Question: Here is what I want:
My layout has 3 main layouts, all having TextViews and ImageViews in them.
- The Yellow layout remains at same position all the time- the green layout will slowly start to move up/down as the user scrolls the list. When it reaches the top of the screen, it will remain sticky, allowing the list to scroll. When scrolling back, it will scroll down to original position and then stop.- the red yellow is a list view.- when the list is scrolled up, the user can still tap on buttons on yellow layout
How should I implement this ? First thing that comes to my mind is FrameLayout in order to allow the layouts to overlap. For the green layout, I am thinking that maybe something like <URL> would work. But how about list scroll ?

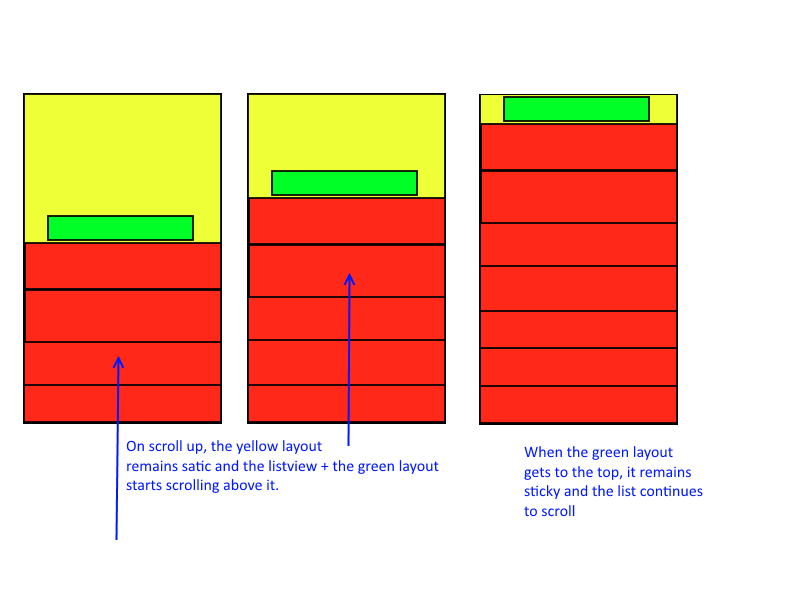
Answer: In the end I went with an implementation inspired by <URL> and it does work for my purpose